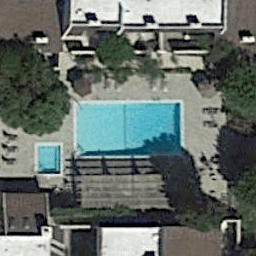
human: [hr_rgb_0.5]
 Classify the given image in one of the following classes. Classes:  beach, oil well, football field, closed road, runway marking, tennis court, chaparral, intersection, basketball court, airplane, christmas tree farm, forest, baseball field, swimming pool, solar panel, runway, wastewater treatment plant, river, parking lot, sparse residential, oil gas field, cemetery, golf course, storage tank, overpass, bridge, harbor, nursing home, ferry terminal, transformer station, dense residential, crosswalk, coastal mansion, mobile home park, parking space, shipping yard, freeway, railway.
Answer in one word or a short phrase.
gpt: swimming pool